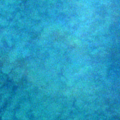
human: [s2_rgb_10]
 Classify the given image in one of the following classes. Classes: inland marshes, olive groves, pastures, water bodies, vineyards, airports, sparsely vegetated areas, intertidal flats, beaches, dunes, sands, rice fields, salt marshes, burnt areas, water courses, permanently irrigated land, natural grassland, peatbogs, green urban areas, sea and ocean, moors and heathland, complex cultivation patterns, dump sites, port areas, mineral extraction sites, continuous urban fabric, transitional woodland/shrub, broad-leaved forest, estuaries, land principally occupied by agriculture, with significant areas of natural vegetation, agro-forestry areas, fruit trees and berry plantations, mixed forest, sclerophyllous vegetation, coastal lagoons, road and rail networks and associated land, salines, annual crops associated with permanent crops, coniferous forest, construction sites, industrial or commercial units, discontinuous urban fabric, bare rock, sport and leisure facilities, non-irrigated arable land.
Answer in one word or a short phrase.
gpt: sea and ocean